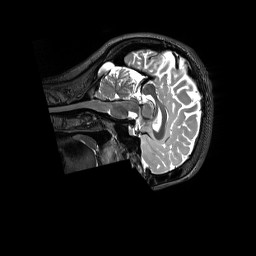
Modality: T2w
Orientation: sagittal
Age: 26
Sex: female
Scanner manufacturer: siemens
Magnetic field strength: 3 T
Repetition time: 3.2 s
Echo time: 0.728 s